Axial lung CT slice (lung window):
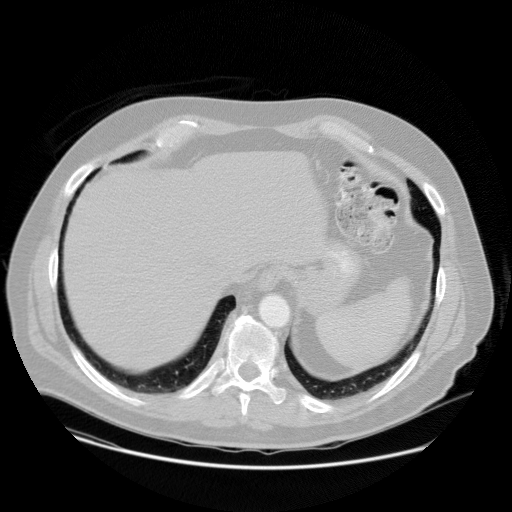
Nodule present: no